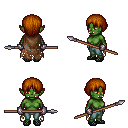
a pixel art fantasy rpg character, female body template, orc, green skin, brown tattered cape, teal pants, brunette plain hairstyle, metal gloves, ghillies, spear, four views (front, back, left, right), 2x2 character sprite sheet, small pixel art, hard edges, no anti-aliasing